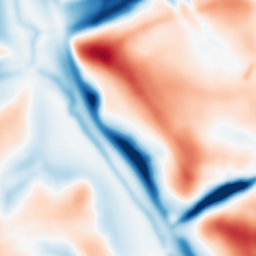
Category: multiscale
Decomposition family: dog
Decomposition parameters: sigma_low: 3
sigma_high: 20
Upsampling method: regularized
Upsampling parameters: scale: 2
lambda_reg: 0.01
Upsampling scale: 2